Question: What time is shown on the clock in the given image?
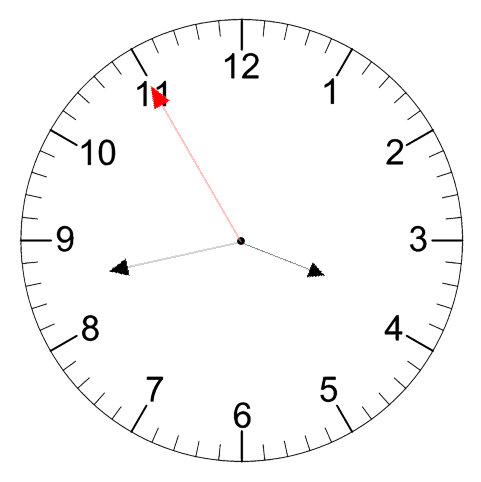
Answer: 03:42:55